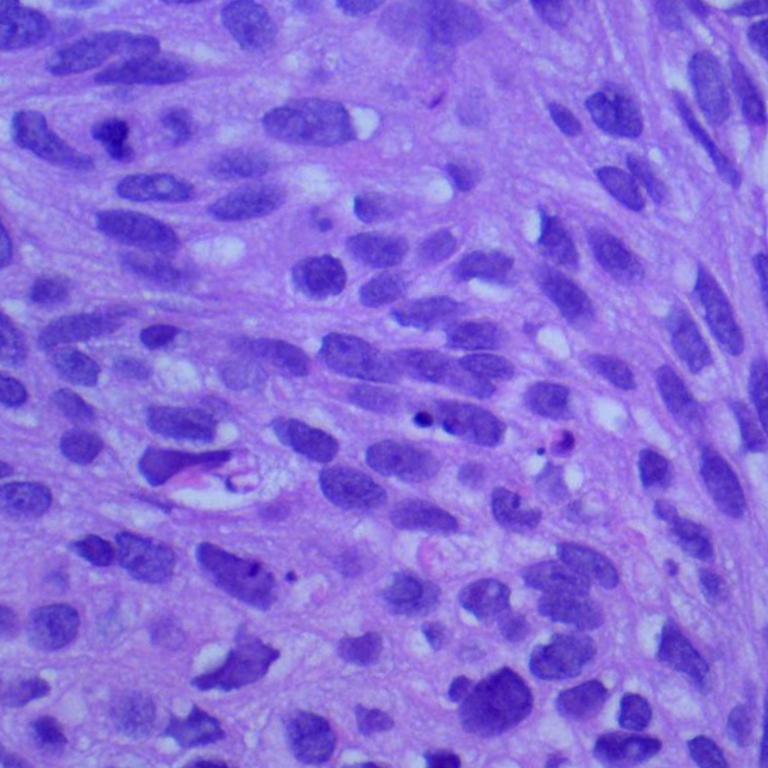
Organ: lung
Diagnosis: squamous carcinomas